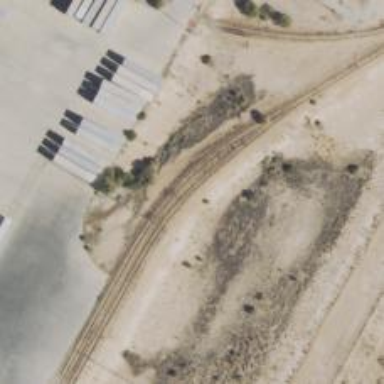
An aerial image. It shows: Disused railway spur service.